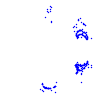
Particle: kaon